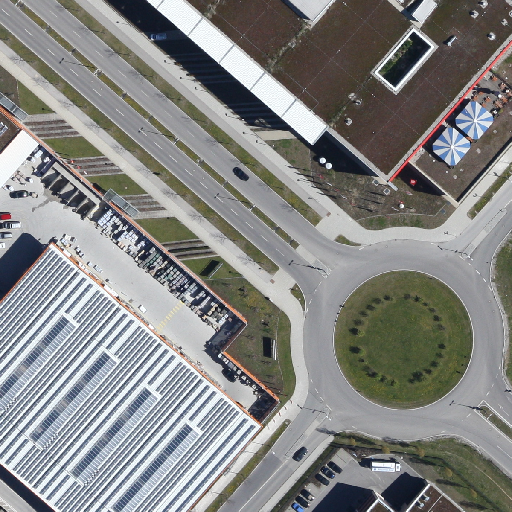
Referring expression: car